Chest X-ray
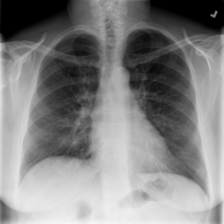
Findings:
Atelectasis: negative
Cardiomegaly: negative
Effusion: negative
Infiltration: negative
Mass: negative
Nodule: negative
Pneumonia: negative
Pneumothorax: negative
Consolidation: negative
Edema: negative
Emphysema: negative
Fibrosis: negative
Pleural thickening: negative
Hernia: negative